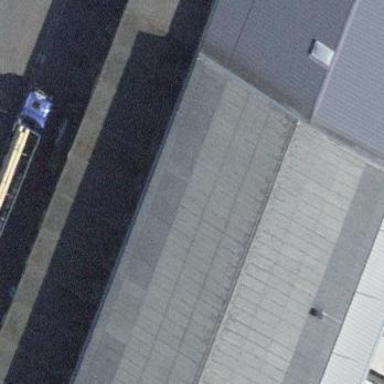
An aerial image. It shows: Industrial building.